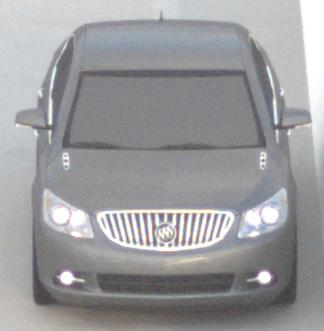
Make: Buick
Model: LaCrosse
Detailed model: Gen. 2
Model produced from: 2009
Model produced until: 2016
Doors: 4
Color: gray
Road condition: dry road
Daytime: sunrise or sunset
Contrast: low contrast